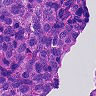
Metastatic tissue present: yes